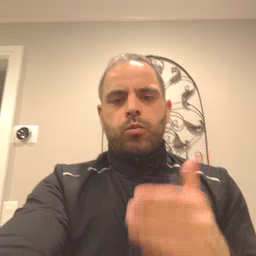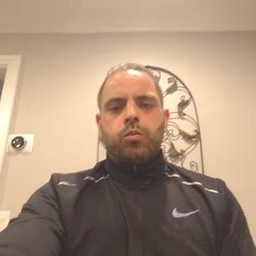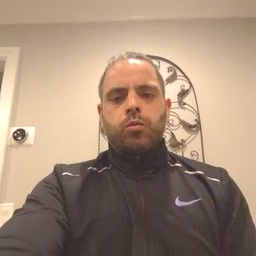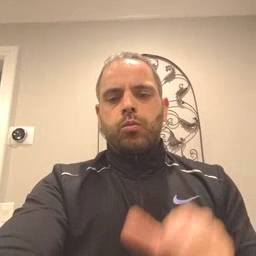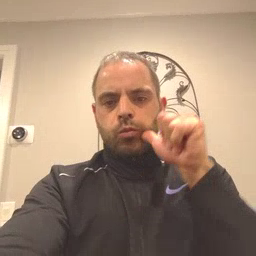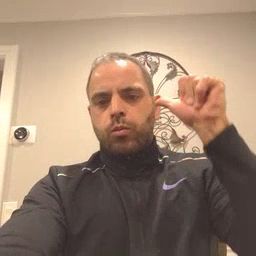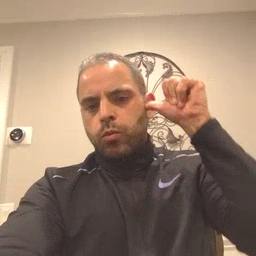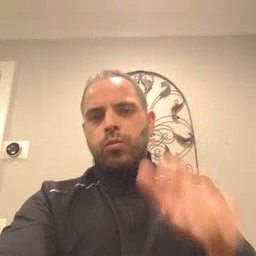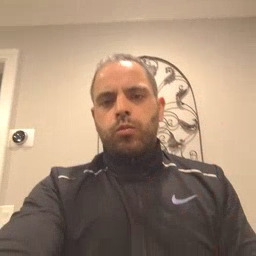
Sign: yesterday